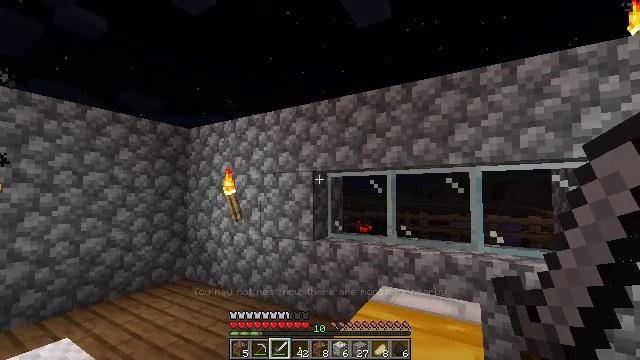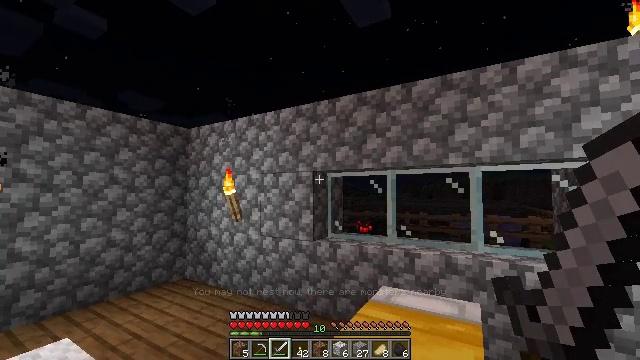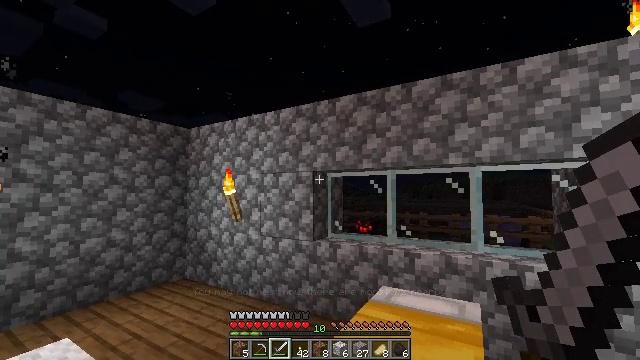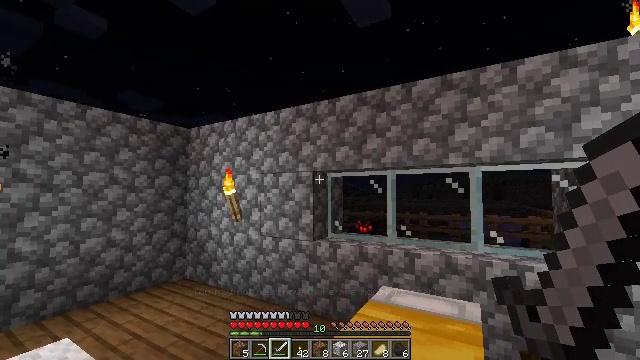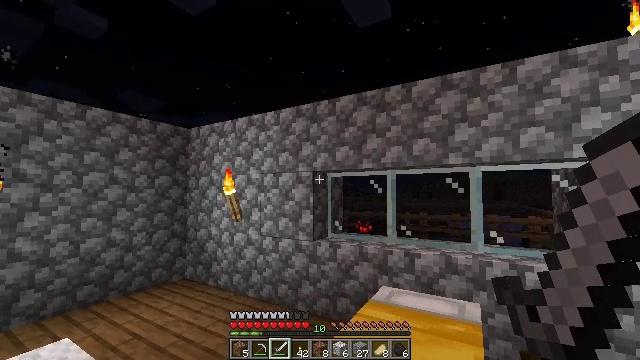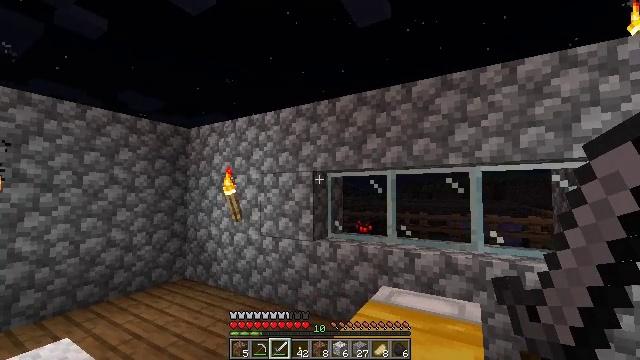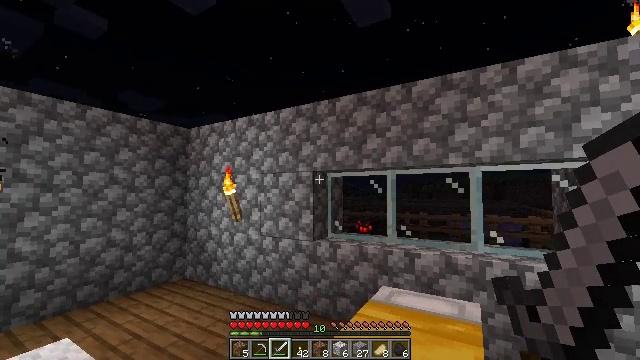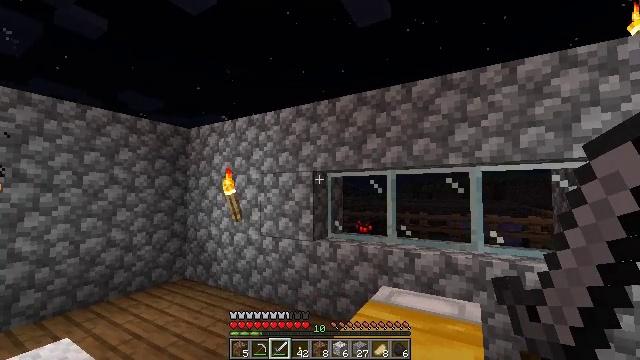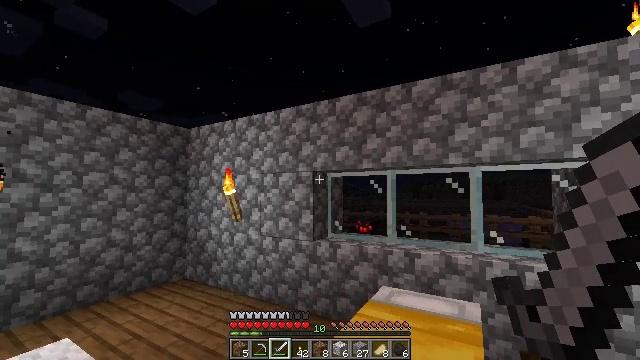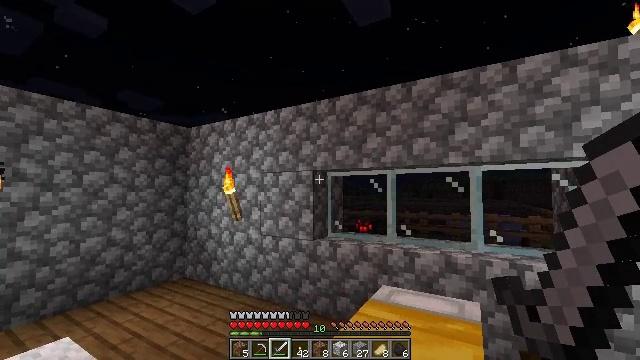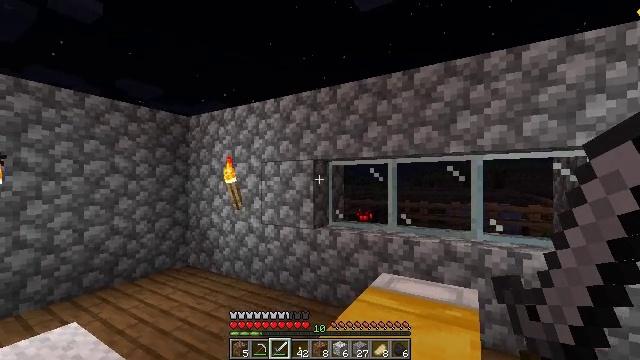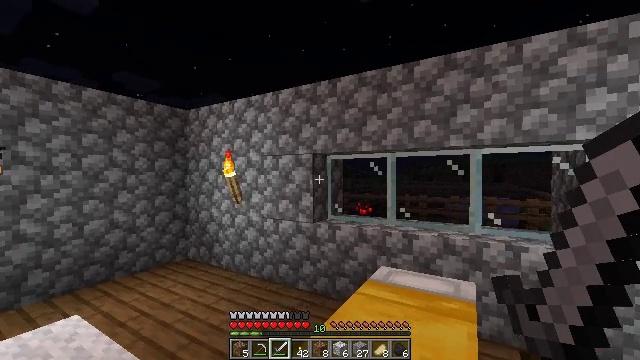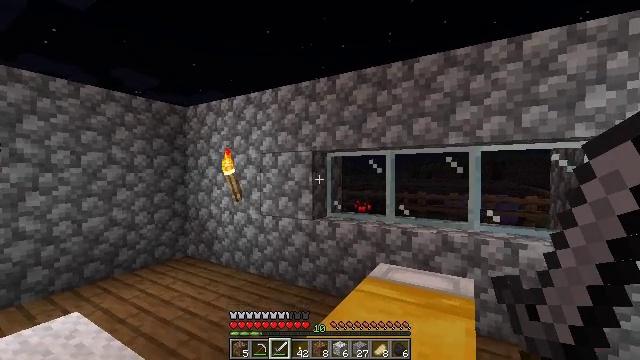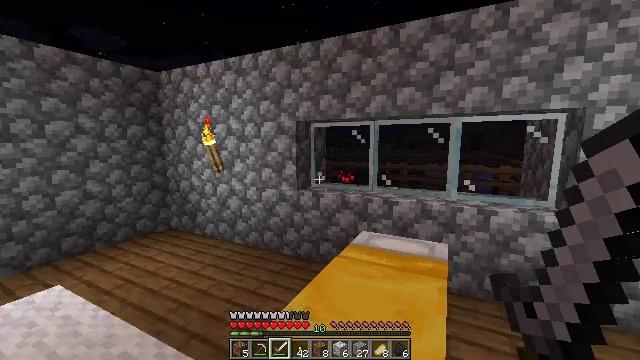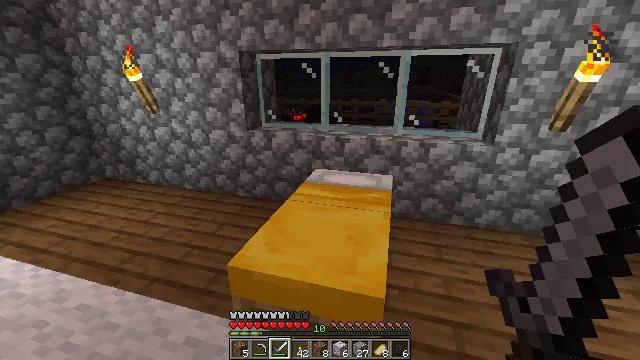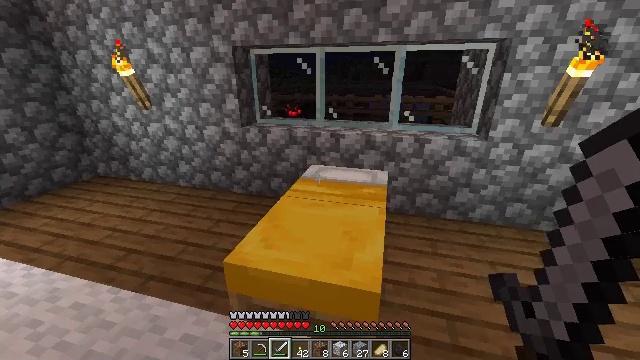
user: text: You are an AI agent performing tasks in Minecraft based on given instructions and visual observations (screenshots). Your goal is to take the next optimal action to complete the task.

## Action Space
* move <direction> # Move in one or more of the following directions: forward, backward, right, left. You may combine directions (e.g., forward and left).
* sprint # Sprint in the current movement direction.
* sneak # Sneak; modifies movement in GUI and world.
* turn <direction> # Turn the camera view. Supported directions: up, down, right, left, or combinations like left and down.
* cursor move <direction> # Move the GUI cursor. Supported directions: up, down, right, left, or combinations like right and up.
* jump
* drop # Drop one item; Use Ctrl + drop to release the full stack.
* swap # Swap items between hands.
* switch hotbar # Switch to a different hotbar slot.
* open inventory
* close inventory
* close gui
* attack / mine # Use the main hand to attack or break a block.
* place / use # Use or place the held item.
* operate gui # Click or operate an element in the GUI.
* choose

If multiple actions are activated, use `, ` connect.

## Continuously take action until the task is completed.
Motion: motion action
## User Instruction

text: Craft the clock with the necessary materials.
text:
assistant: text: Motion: no_op
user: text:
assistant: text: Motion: no_op
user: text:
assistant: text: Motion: no_op
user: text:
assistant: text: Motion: no_op
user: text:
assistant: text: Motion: no_op
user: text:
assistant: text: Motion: no_op
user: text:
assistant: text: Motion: no_op
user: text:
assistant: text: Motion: no_op
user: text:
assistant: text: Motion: no_op
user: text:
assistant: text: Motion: turn down
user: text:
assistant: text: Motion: turn down
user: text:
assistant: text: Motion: no_op
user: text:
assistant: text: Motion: turn right and down
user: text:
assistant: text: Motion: turn right and down
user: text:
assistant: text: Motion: turn right
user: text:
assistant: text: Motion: no_op
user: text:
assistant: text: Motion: no_op
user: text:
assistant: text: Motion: no_op
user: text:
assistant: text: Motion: use / place
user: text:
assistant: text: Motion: use / place
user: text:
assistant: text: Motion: use / place
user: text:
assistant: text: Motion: use / place
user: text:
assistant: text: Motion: no_op
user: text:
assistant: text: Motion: no_op
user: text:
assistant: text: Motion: no_op
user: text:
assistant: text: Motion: no_op
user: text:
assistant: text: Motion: no_op
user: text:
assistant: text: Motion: no_op
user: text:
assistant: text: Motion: turn down
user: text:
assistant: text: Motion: no_op